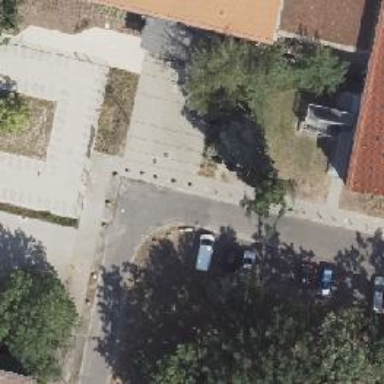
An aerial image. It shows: Footway.